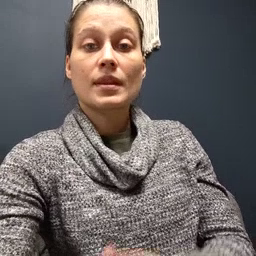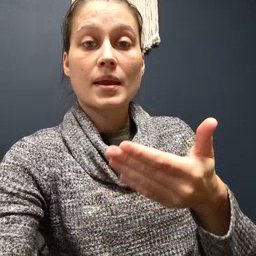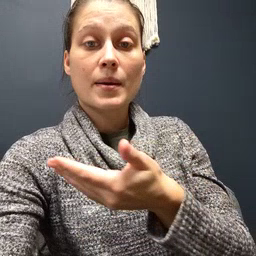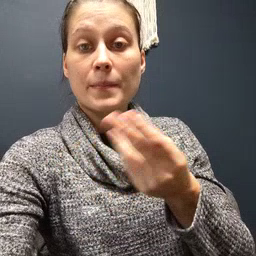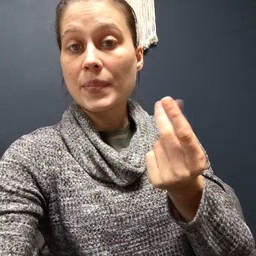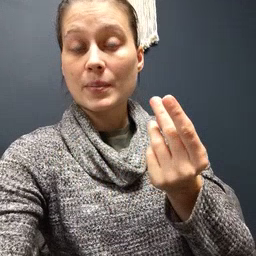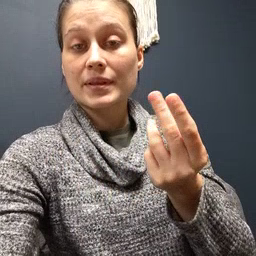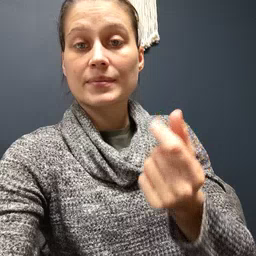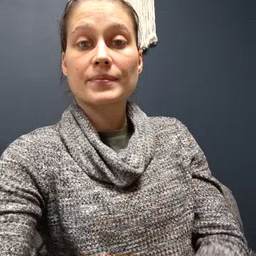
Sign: puppy